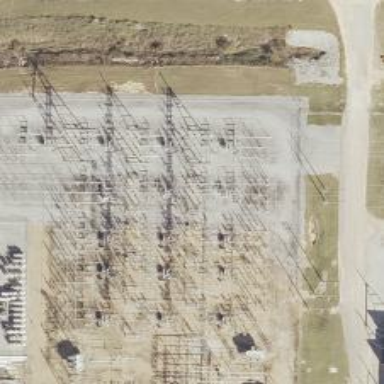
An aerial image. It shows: Switch used for power control.